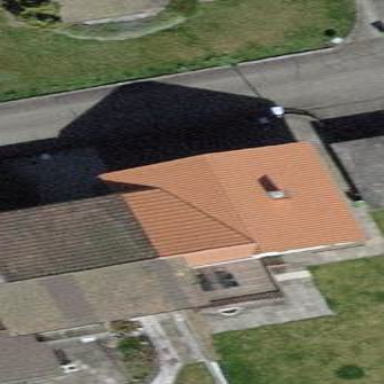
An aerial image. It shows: Building with tiled roof.